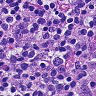
Metastatic tissue present: no